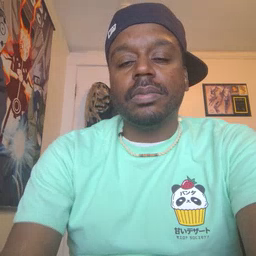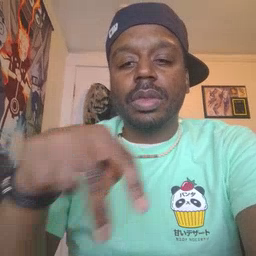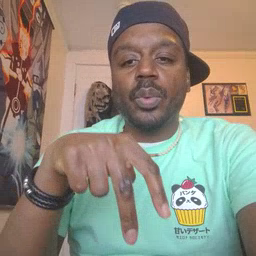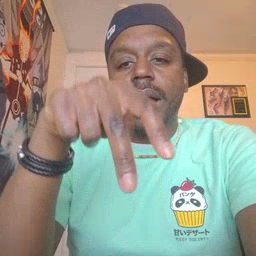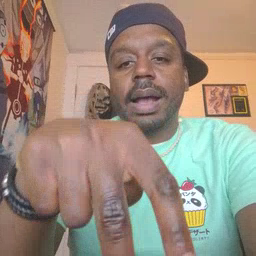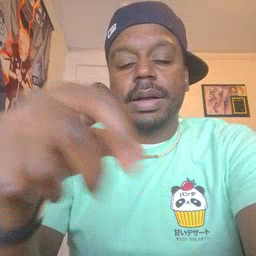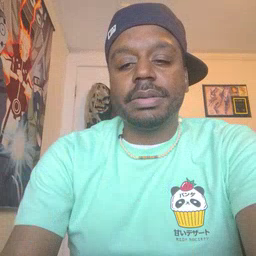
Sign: ride